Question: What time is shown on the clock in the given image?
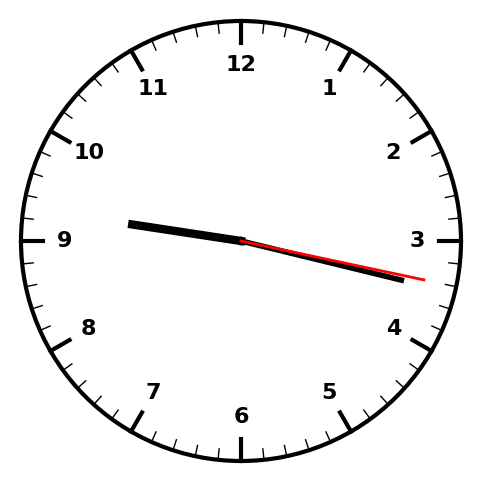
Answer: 09:17:17